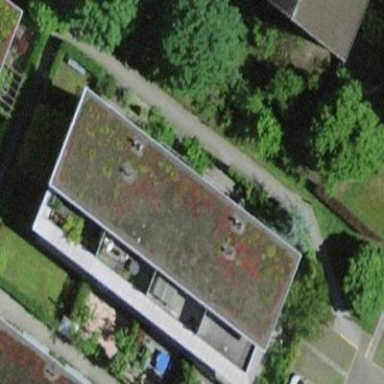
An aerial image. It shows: Flat-roofed terrace building.